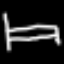
Label: bed